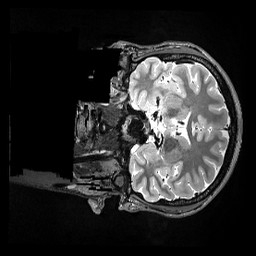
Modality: T2w
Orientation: coronal
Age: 21
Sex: male
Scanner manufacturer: siemens
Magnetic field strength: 3 T
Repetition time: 3.2 s
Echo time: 0.562 s